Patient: sex M, age 47
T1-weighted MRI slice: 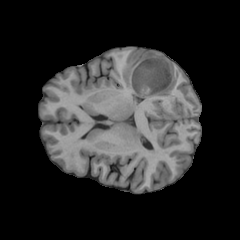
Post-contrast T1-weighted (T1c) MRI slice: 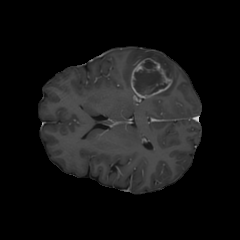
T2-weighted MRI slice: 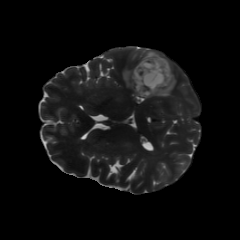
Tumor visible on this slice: yes
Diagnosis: Glioblastoma, IDH-wildtype
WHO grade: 4